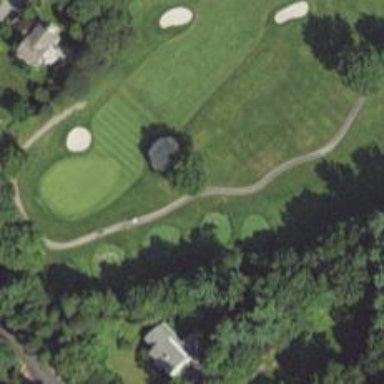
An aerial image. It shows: Path for golf carts.